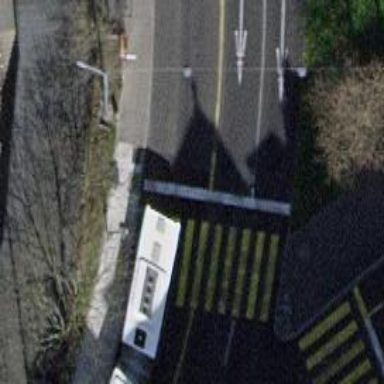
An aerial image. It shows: Kerb serving as barrier.